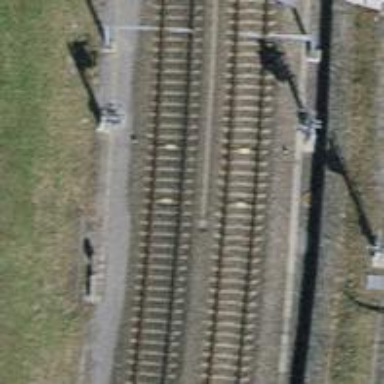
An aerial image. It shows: Railway signal.